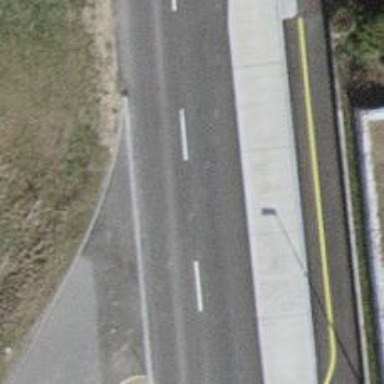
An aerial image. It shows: Bus stop with stop position for public transport.